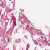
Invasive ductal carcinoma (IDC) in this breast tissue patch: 0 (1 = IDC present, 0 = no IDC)